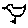
Label: bird